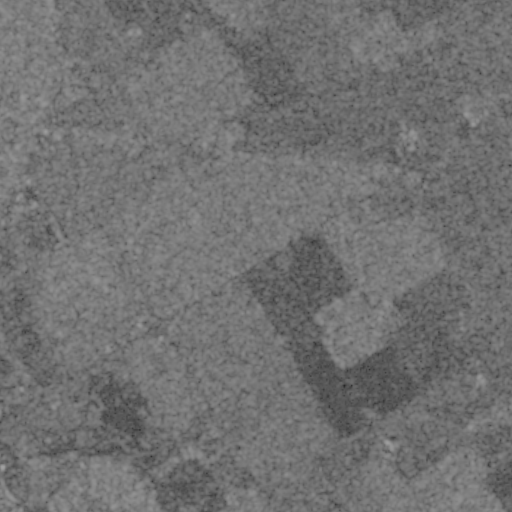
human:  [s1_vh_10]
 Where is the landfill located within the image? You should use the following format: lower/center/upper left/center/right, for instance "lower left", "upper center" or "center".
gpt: The landfill is located in the center left of the image.
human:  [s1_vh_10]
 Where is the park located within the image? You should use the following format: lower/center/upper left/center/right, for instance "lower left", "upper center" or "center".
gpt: The park is located in the lower left of the image.
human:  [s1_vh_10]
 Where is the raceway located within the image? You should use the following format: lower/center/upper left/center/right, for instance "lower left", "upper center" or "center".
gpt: The raceway is located in the lower left of the image.
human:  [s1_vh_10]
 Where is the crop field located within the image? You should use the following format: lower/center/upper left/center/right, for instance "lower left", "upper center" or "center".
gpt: There is no crop field in the image.

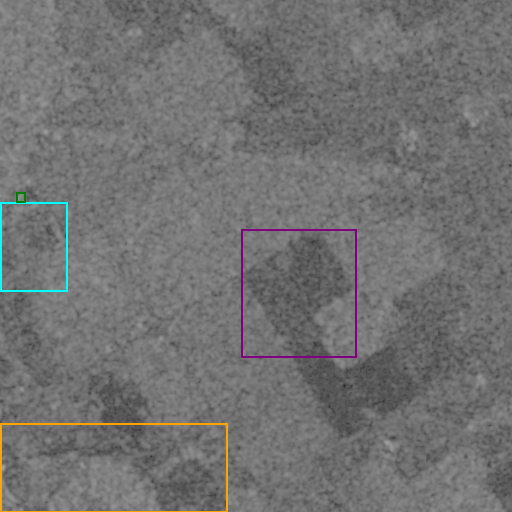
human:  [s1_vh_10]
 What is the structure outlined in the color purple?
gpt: The structure outlined in purple is a crop field.
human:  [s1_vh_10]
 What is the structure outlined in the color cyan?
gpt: The structure outlined in cyan is a landfill.
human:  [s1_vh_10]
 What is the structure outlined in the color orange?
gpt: The structure outlined in orange is a park.
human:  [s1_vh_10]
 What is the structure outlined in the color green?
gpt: The structure outlined in green is a building.
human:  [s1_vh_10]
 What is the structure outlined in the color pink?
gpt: There is no pink outline.